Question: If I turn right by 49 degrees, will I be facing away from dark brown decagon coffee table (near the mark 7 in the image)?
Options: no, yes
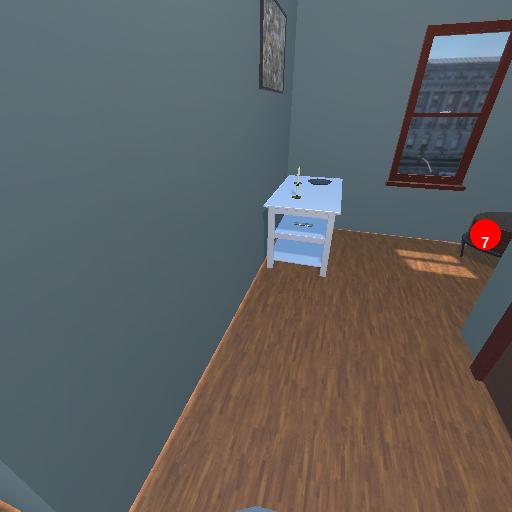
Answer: no